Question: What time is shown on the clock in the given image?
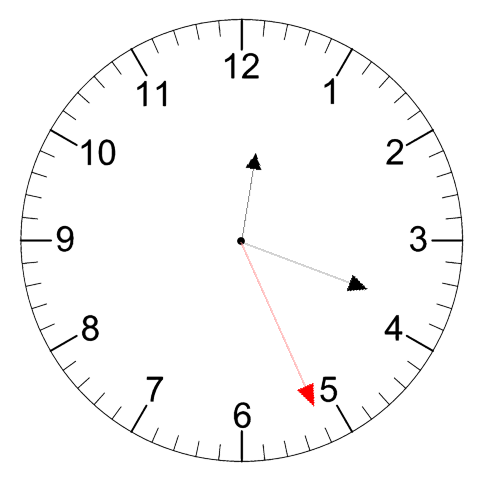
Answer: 12:18:26